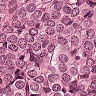
Metastatic tissue present: yes